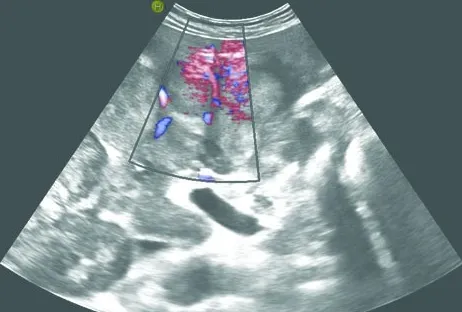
Hypervascular liver metastases.
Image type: radiology (ultrasound)